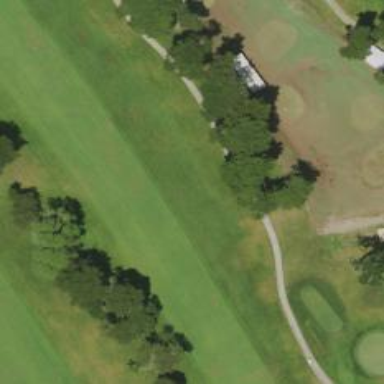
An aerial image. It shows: View of golf hole.